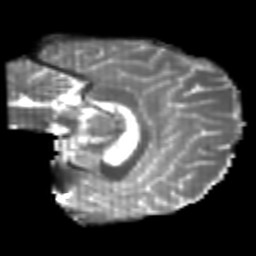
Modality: T2w
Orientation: sagittal
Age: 26
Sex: female
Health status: healthy
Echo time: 0.074 s